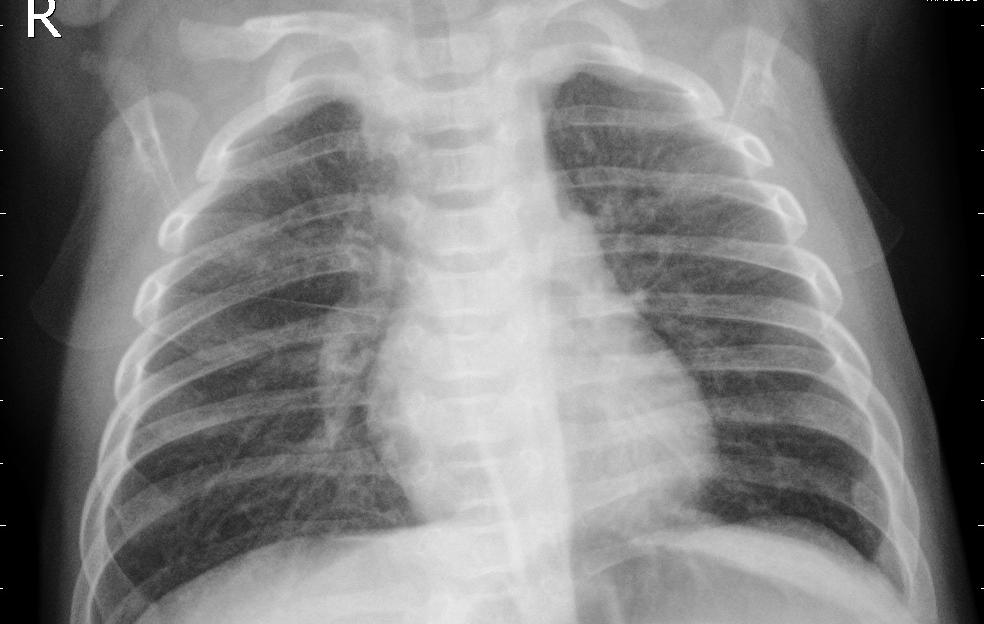
Diagnosis: PNEUMONIA